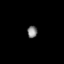
Tissue: lung
Cell type: Fibroblasts
Senescence score: 0.5943
Nuclear area (px): 118
Mean DAPI intensity: 128.712